Question: Whenever I try to use Gdx.files.internal to get a FileHandle, I am getting a FileNotFoundException like follows:
'''
<PATH TO MY GAME>\desktop\xml\screen.xml (The system cannot find the path specified)
'''
I set my project up using the libgdx project setup tool, and it seems that my asset folder within my desktop project is the same as my android project (they're linked). However, when I go to my desktop project there is a bin folder with my assets. If I change the path to "/bin/..." then I can run the project without any exceptions. However, I feel this may be a problem if I export as a JAR.
Code:
'''
final FileHandle screenXML = Gdx.files.internal("xml/screen.xml");
'''

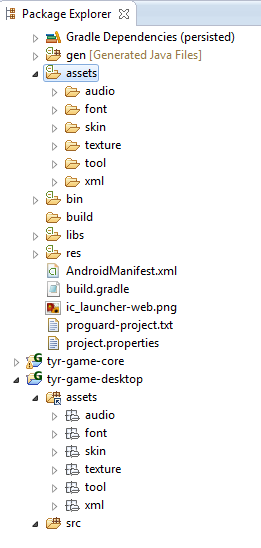
Answer: My problem stemmed from the following (credit goes to the awesome and patient IRC community members for Libgdx):
'''
// final Document screenDoc = docBuilder.parse(screenXML.file());
// Note: MUST use .read() here, not .file(), as we link from the android assets!
final Document screenDoc = docBuilder.parse(screenXML.read());
'''